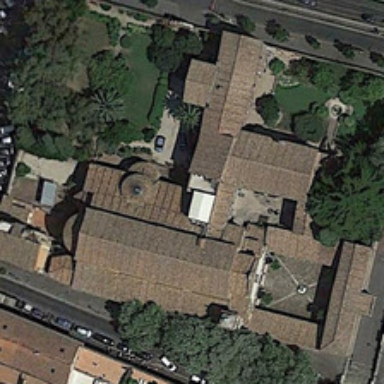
A church includes a series of pitched brick red buildings is sandwiched between two roads together with trees  lawns and a parking lot .